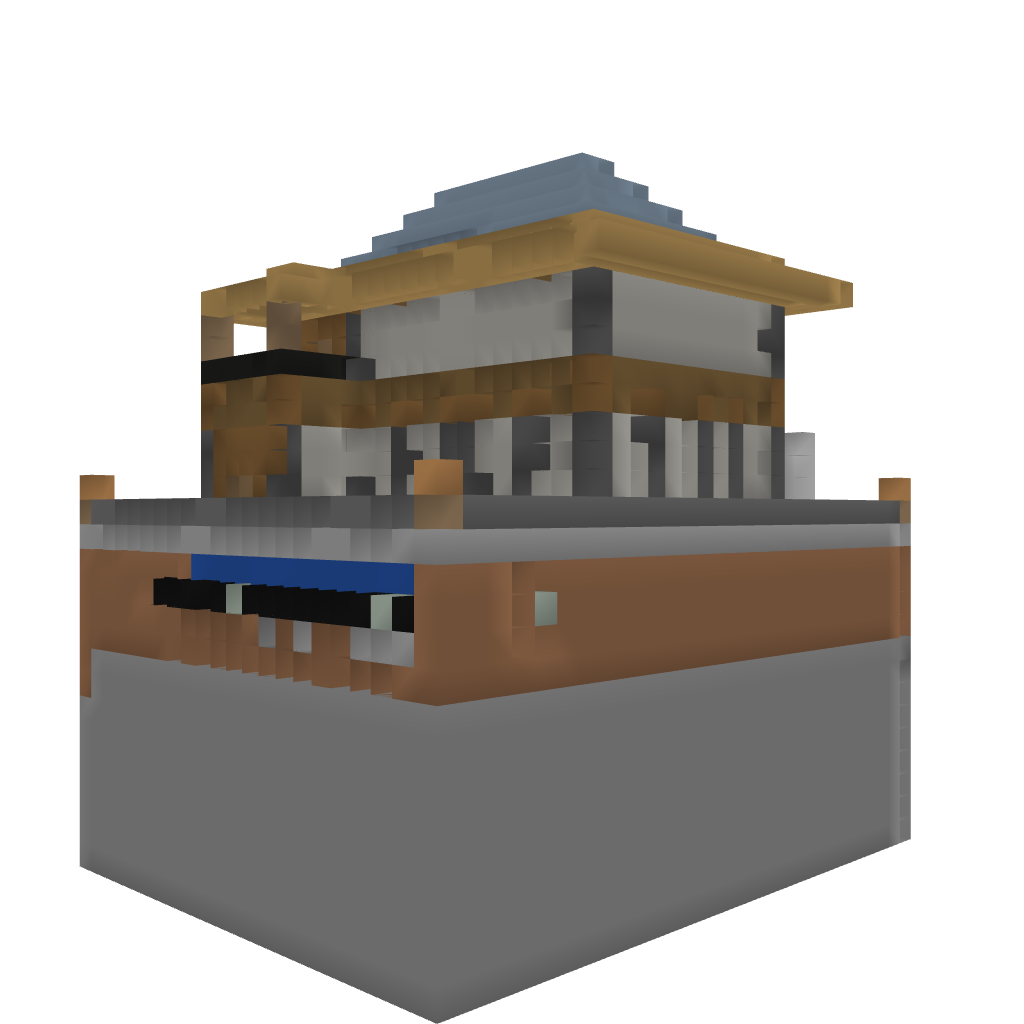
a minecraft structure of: Modern Large Foresty House